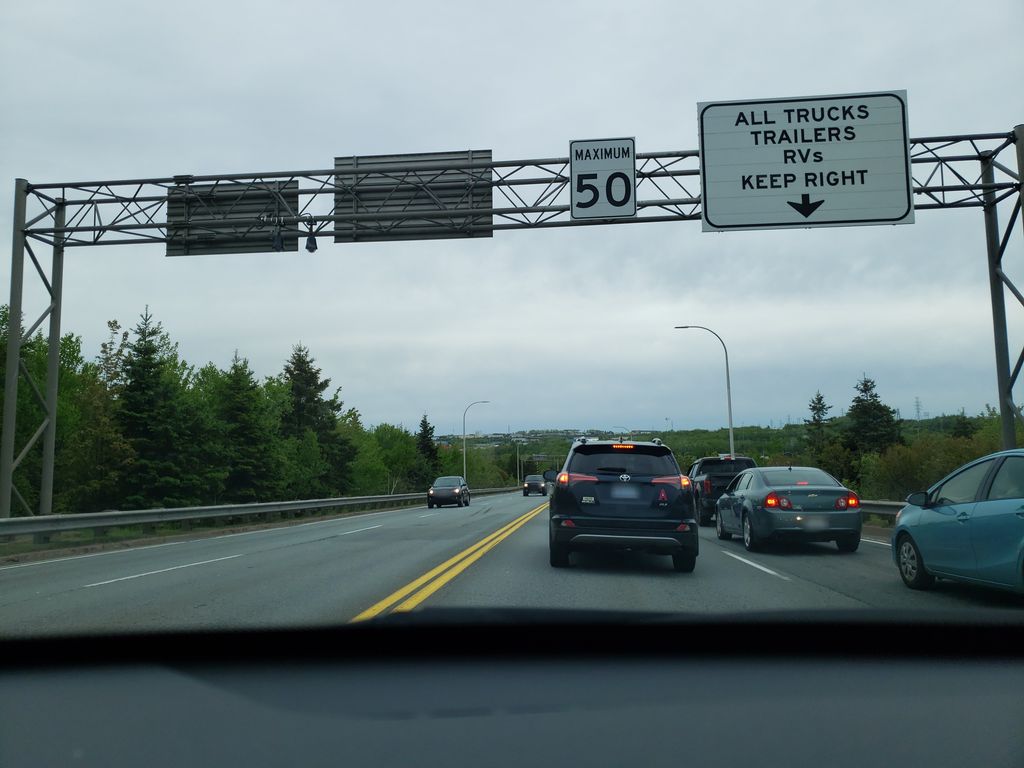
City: halifax